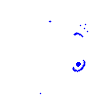
Particle: electron